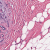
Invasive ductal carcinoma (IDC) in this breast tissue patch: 0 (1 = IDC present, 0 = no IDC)